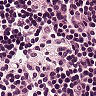
Metastatic tissue present: no